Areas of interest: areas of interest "Industrial"
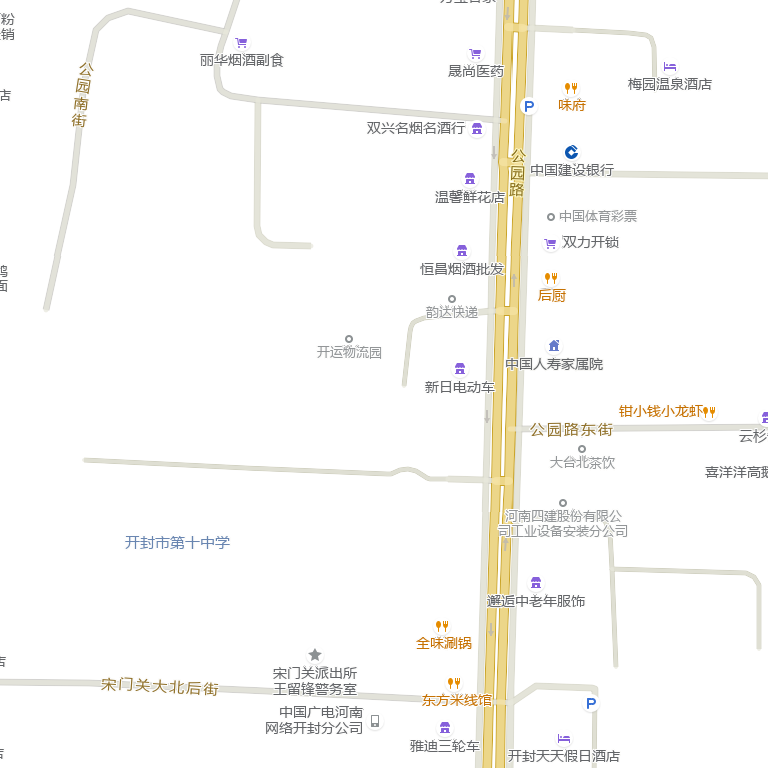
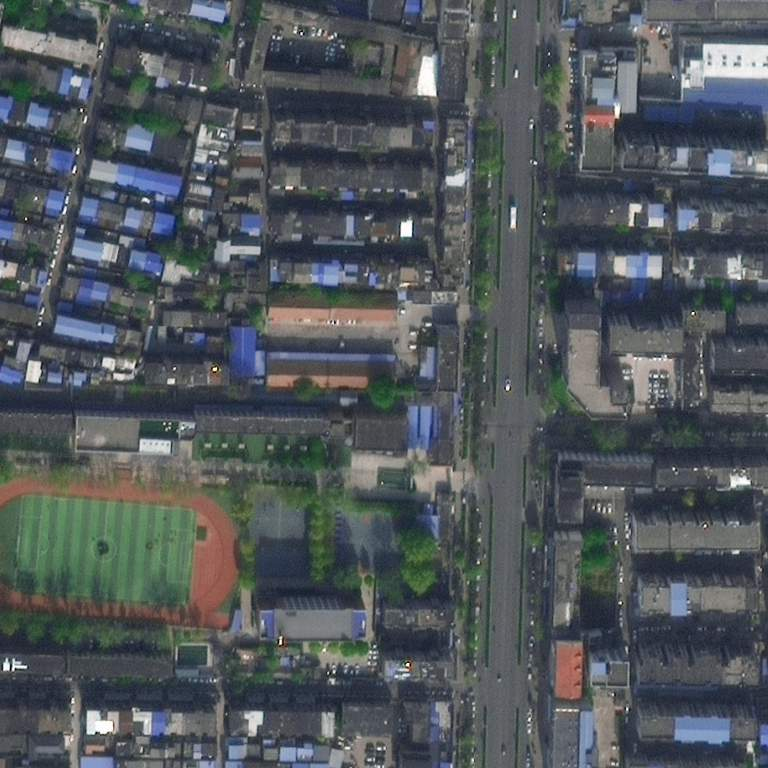